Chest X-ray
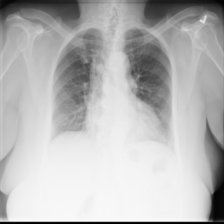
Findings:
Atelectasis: negative
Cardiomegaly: negative
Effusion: negative
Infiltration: negative
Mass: negative
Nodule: negative
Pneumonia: negative
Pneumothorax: negative
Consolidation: negative
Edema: negative
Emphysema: negative
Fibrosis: negative
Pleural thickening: negative
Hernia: negative